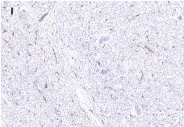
Histopathology and immunohistochemistry of the dermis of the patient with multicentric reticulohistiocytosis. (C-J) Immunohistochemical staining for CD68 (diffuse +), vimentin (diffuse +), CD31 (diffuse +), and Vimentin (diffuse +). CD68 (diffuse +), vimentin (diffuse +), CD31 (diffuse +), LCA (CD45) (+), S-100 (-), CD1a (-), CD34 (-), and Ki-67 positivity of approximately 5%-10% (x 200).
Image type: pathology (immunostaining)